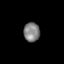
Tissue: skin
Cell type: Epithelial cells
Senescence score: 0.2447
Nuclear area (px): 304
Mean DAPI intensity: 128.941